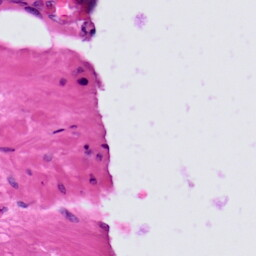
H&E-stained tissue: Prostate